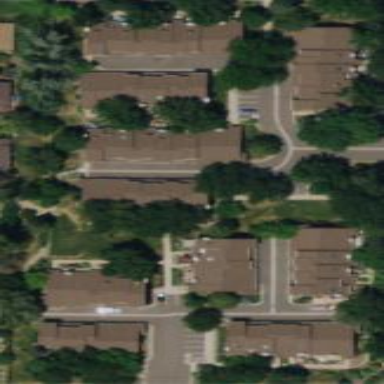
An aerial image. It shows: Condominium within residential area.